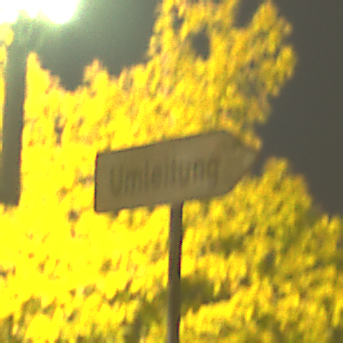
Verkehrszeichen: UmleitungswegweiserRechtsweisend
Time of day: Night
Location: Outdoor (Urban)
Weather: PartlyCloudy
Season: NotSpecified
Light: Artificial